Question: i want to ask how to change the style(font, background color) of column name in table. i'm using Jtable, Jframe, Java
'''
table_test.setModel(new javax.swing.table.DefaultTableModel(
new Object [][] {
{null, null, null, null},
{null, null, null, null},
{null, null, null, null},
{null, null, null, null},
{null, null, null, null},
{null, null, null, null},
{null, null, null, null}
},
new String [] {
"NO", "CODE", "ADDRESS", "CLASS"
}
) {
boolean[] canEdit = new boolean [] {
false, false, false, false
};
public boolean isCellEditable(int rowIndex, int columnIndex) {
return canEdit [columnIndex];
}
});
table_test.setRowHeight(30);
table_test.setSelectionMode(0);
jScrollPane1.setViewportView(table_test);
table_test.getColumnModel().getColumn(0).setMinWidth(55);
table_test.getColumnModel().getColumn(0).setMaxWidth(55);
table_test.getColumnModel().getColumn(1).setMinWidth(120);
table_test.getColumnModel().getColumn(1).setMaxWidth(120);
table_test.getColumnModel().getColumn(2).setMinWidth(280);
table_test.getColumnModel().getColumn(2).setMaxWidth(280);
table_test.getColumnModel().getColumn(3).setMinWidth(63);
table_test.getColumnModel().getColumn(3).setMaxWidth(63);
'''
This is the image :

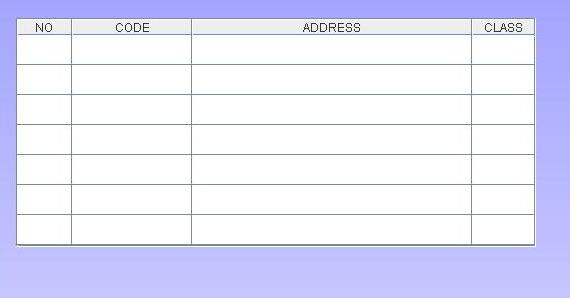
Answer: You can set it like using table header set font,
'''
table.getTableHeader().setFont( ... );
'''
Example:
'''
table.getTableHeader().setFont(new Font("Times New Roman", Font.BOLD, 12));
'''